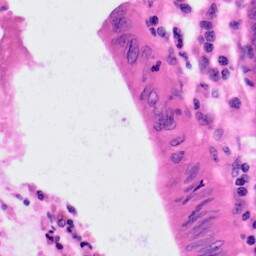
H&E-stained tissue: Colon